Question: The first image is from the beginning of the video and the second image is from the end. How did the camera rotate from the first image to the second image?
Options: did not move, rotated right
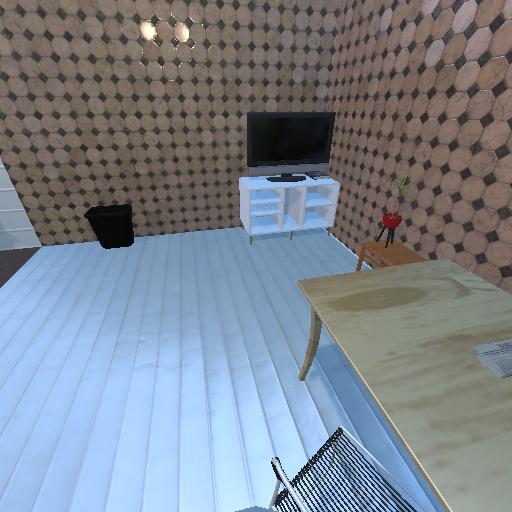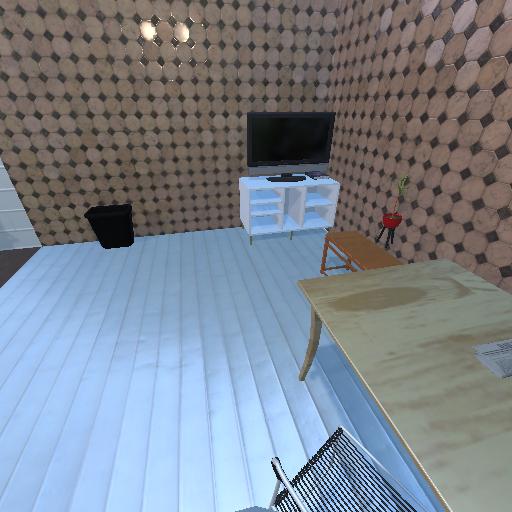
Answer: did not move